Question: I installed bower using node package manager but I always get 'bower command not found'.
But if I type '/usr/local/share/npm/bin/bower' it works fine.
I read I had to add 'export PATH=~/usr/local/share/npm/bin:$PATH' to ~/.profile but I'm not sure if I added it correctly

If someone could nudge me in the right direction.
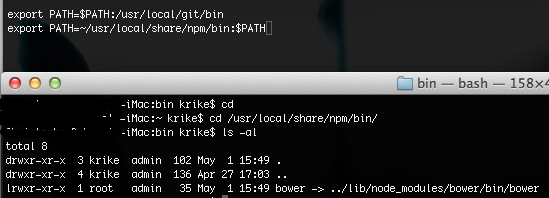
Answer: I edited the wrong file. it was .bash_profile instead of .profile